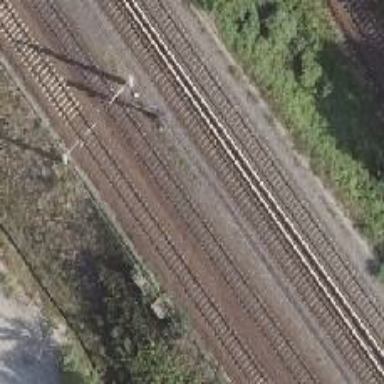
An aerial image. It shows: Railway signal.